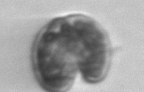
Label: Karenia